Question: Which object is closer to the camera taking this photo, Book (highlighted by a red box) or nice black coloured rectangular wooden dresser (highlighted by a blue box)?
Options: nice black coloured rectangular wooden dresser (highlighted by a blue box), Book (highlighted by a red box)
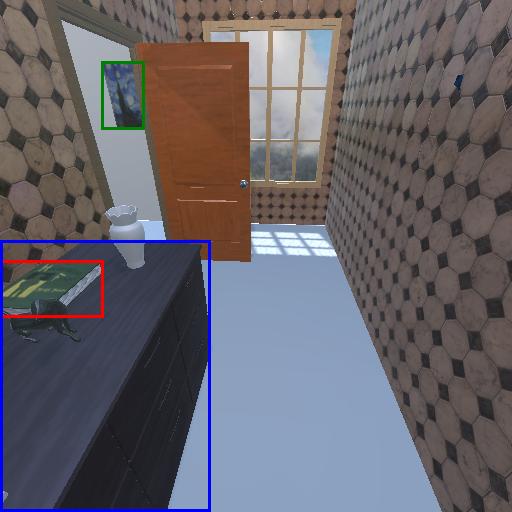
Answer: nice black coloured rectangular wooden dresser (highlighted by a blue box)